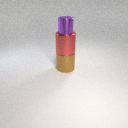
large red metal cylinder above large brown metal cylinder